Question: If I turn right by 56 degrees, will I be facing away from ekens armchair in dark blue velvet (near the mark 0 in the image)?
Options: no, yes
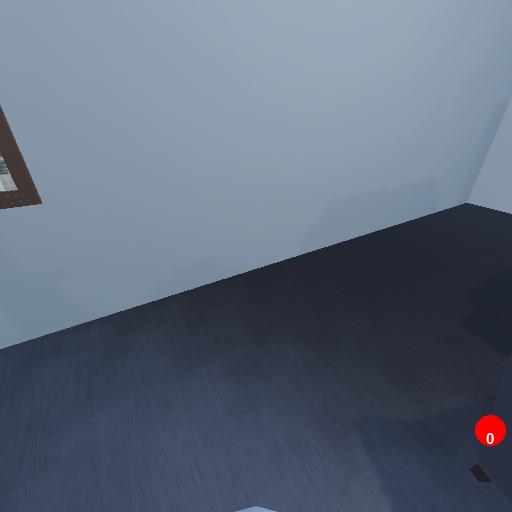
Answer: no